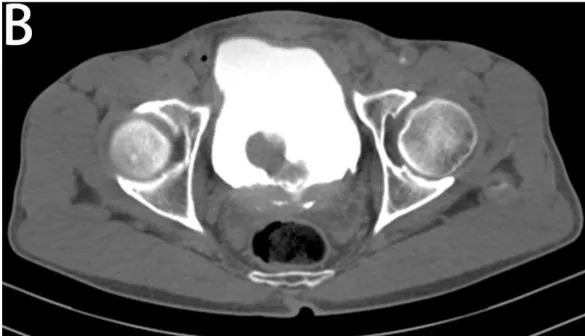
Results of computed tomography urography. Panel. (delay 2 phase).
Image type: radiology (ct)